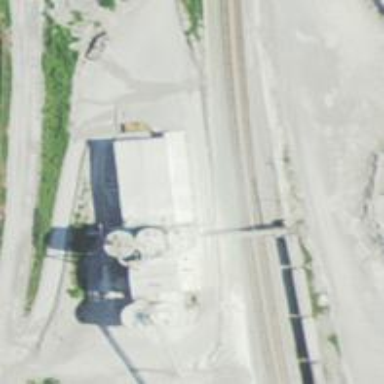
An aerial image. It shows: Silo.